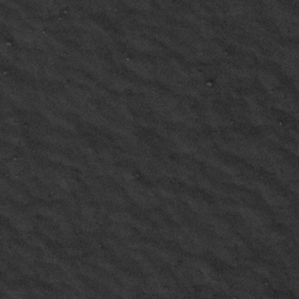
Label: frost